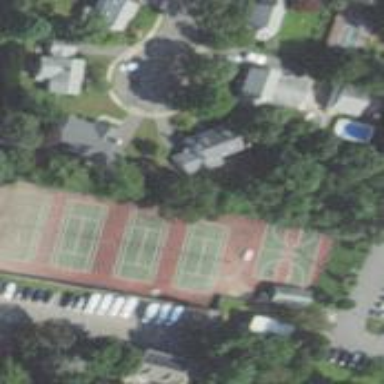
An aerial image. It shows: Tennis court on pitch.